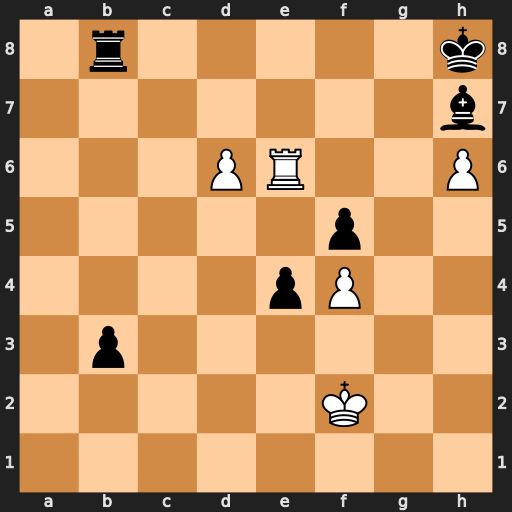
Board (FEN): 1r5k/7b/3PR2P/5p2/4pP2/1p6/5K2/8
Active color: w
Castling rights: -
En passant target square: -
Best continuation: d7 Bg6 Rc6 Kh7 Rc8 Rxc8 dxc8=Q